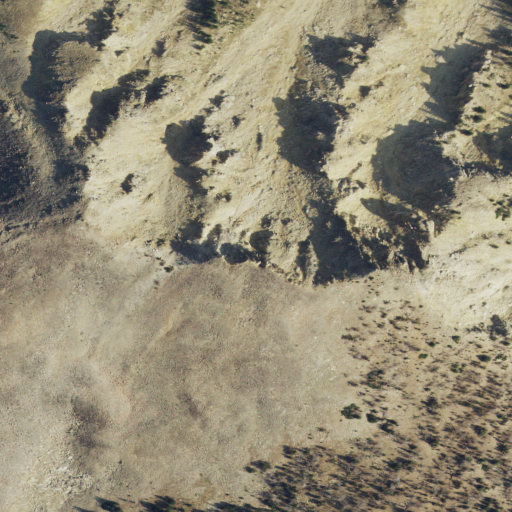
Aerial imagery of mountain in Montana named Sawtooth Mountain containing grassland, barren land, evergreen forest, and shrub